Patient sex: M
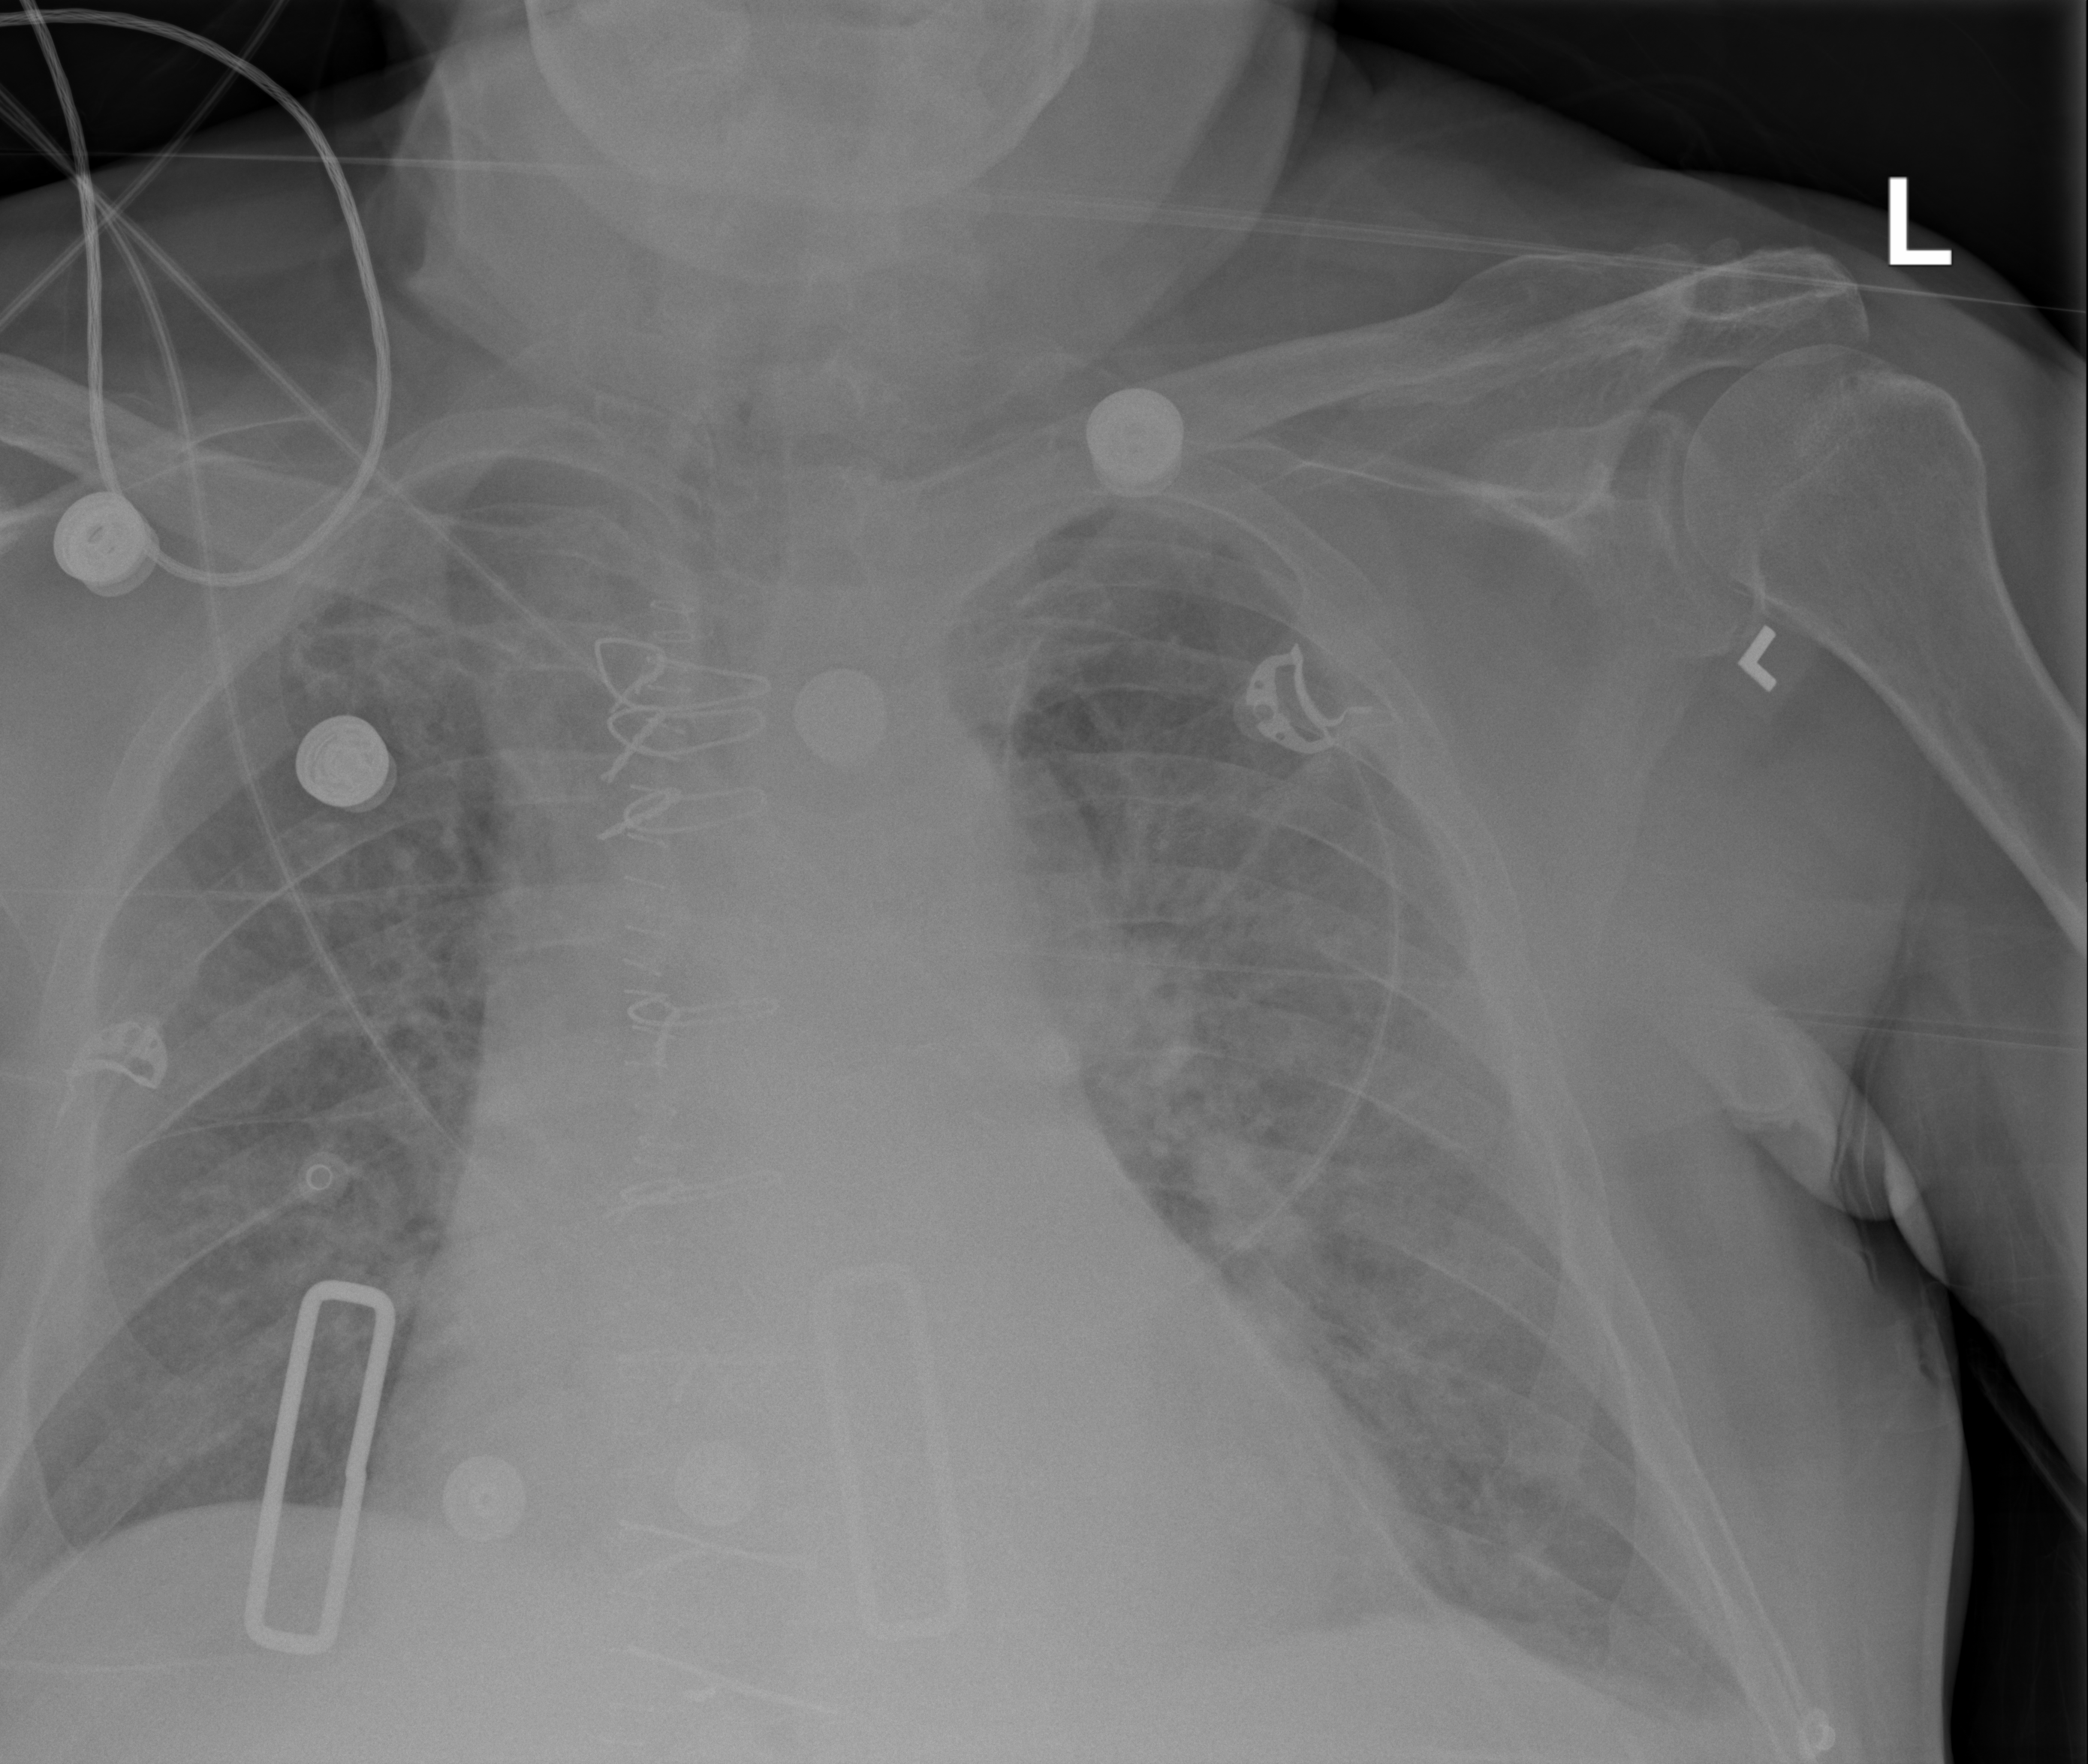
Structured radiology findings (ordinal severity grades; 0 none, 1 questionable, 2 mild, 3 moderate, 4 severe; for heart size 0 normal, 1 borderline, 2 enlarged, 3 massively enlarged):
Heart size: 2
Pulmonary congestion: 1
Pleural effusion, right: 0
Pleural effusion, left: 2
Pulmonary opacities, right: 2
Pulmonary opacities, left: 2
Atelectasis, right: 0
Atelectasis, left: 2